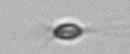
Label: Acanthoica_quattrospina